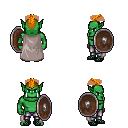
a pixel art fantasy rpg character, male body template, orc, green skin, gray cape, metal pants, dark blonde short mohawk hairstyle, ghillies, shield, four views (front, back, left, right), 2x2 character sprite sheet, small pixel art, hard edges, no anti-aliasing